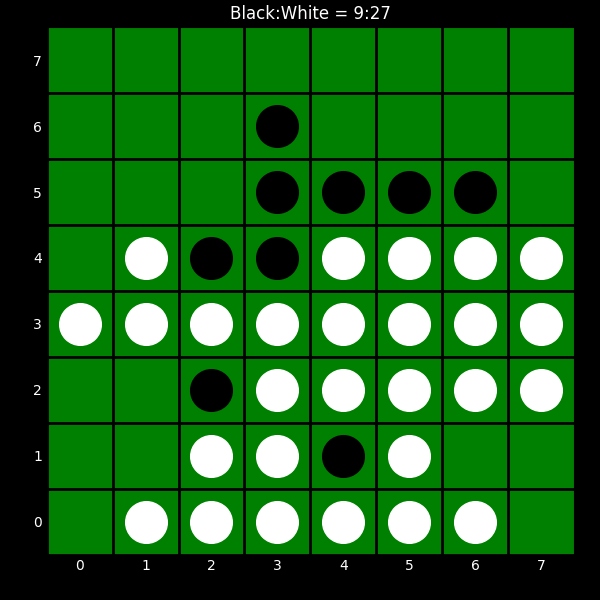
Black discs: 9
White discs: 27